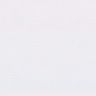
Metastatic tissue present: no